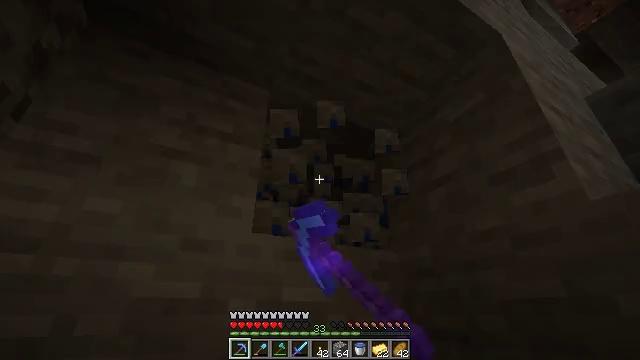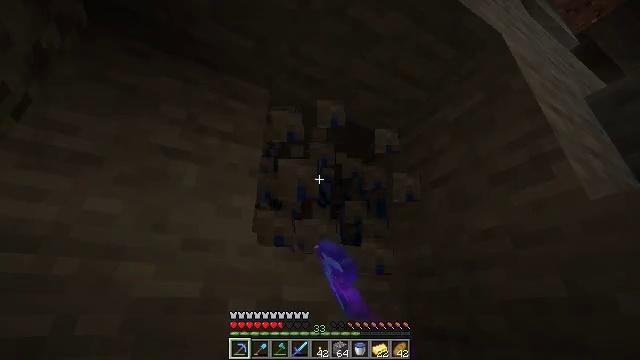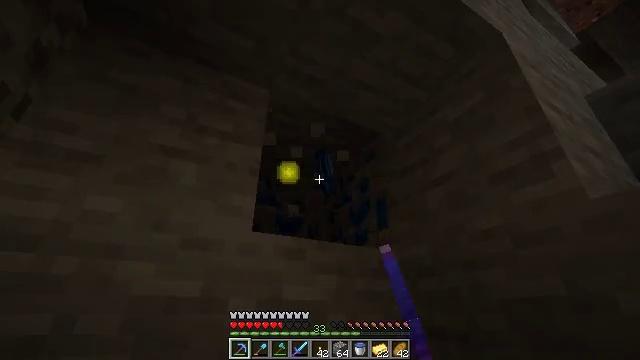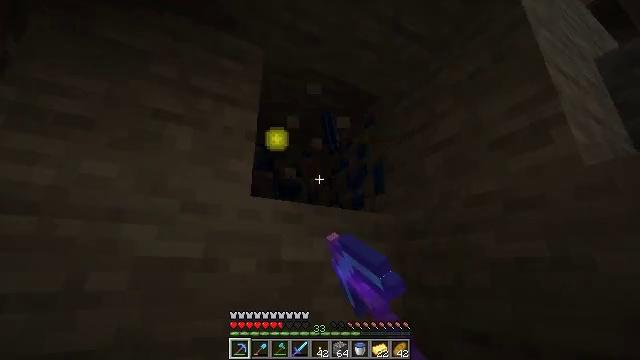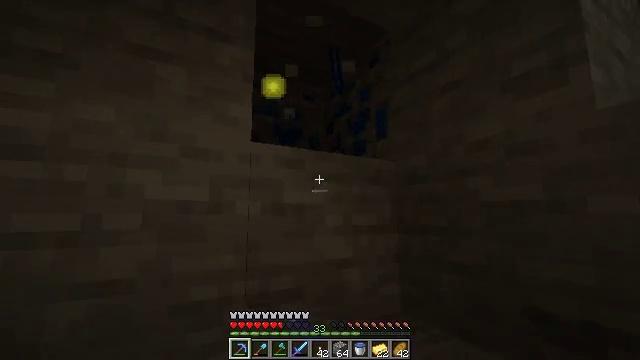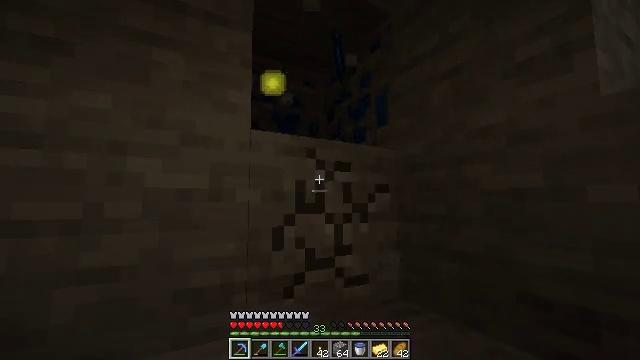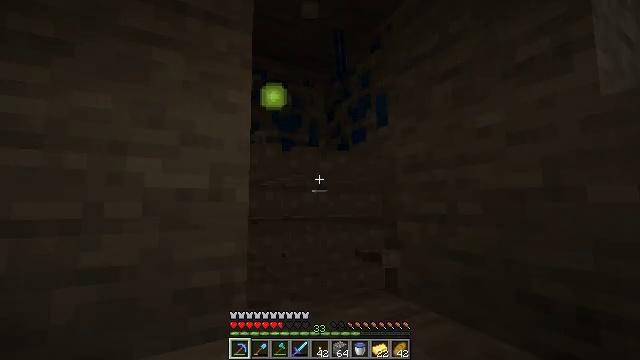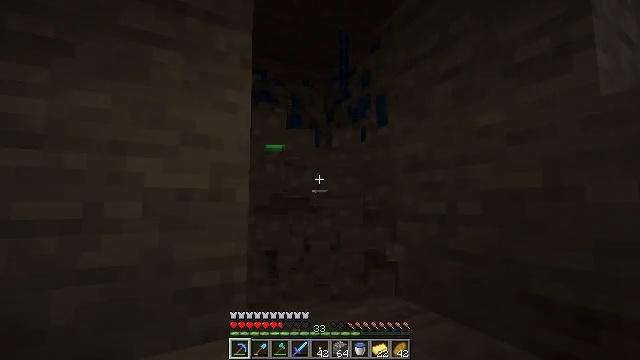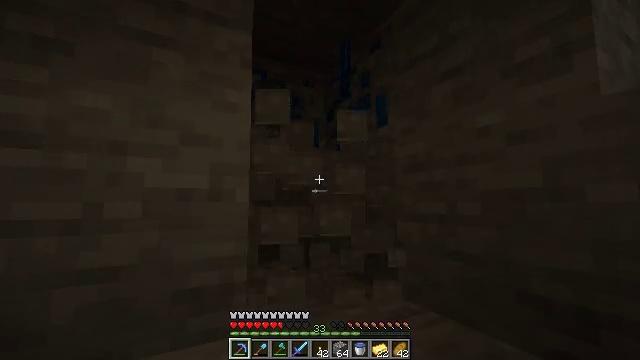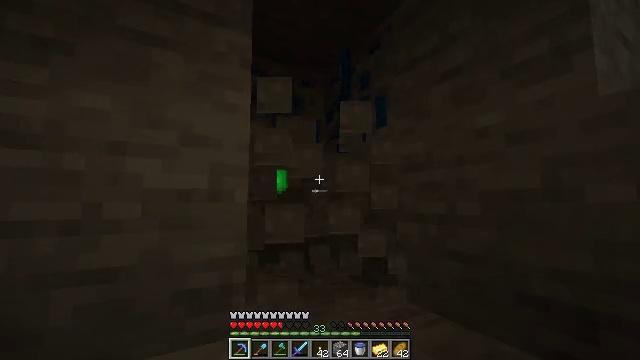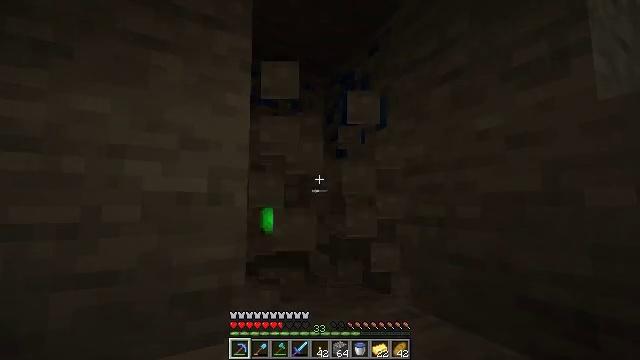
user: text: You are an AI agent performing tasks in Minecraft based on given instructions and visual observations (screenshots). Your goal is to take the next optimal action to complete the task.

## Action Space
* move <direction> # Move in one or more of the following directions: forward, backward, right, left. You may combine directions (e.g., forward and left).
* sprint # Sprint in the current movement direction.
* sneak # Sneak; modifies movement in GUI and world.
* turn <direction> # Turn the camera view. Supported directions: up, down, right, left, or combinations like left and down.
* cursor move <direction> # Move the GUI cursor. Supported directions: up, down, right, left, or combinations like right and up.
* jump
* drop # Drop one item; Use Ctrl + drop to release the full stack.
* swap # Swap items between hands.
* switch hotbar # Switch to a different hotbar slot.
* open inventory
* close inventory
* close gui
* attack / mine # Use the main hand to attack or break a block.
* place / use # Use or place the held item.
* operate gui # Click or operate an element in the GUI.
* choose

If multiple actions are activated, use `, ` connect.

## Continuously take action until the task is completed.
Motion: motion action
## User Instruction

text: Harvest stone in the caves.
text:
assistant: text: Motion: attack / mine
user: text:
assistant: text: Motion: attack / mine
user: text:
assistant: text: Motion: turn down, attack / mine
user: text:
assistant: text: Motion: turn down
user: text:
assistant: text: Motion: turn down, attack / mine
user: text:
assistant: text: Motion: attack / mine
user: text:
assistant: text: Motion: attack / mine
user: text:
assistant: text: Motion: attack / mine
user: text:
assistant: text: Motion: attack / mine
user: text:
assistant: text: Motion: move forward and move right, attack / mine
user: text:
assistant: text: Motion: attack / mine, jump